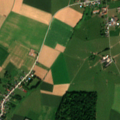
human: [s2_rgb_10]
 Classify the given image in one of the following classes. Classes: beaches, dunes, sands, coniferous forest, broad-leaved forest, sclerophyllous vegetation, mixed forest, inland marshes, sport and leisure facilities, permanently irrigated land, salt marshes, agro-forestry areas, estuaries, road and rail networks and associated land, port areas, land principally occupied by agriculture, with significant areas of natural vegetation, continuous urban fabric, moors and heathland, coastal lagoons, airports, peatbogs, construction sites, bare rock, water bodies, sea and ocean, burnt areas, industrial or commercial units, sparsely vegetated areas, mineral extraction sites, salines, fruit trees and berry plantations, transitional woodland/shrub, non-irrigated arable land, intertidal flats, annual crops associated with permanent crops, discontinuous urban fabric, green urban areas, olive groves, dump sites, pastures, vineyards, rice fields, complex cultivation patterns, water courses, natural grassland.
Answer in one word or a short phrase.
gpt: discontinuous urban fabric, sport and leisure facilities, non-irrigated arable land, pastures